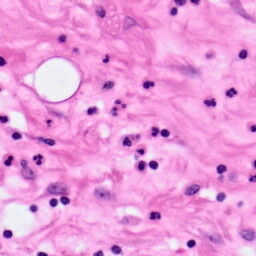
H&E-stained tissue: Pancreatic